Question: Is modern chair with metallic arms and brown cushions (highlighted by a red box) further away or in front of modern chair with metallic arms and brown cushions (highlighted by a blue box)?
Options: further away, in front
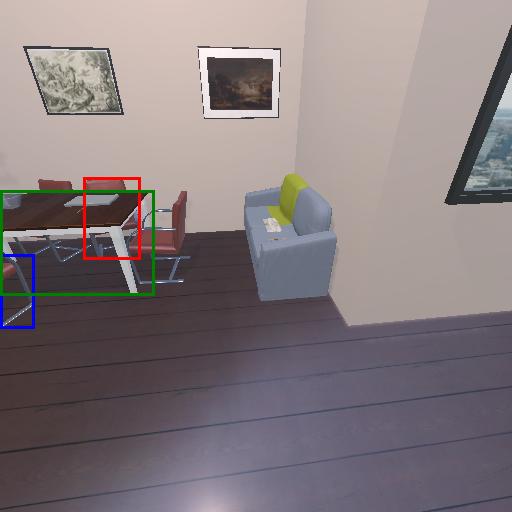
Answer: further away